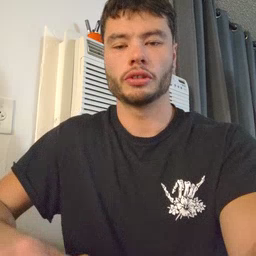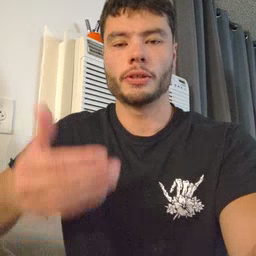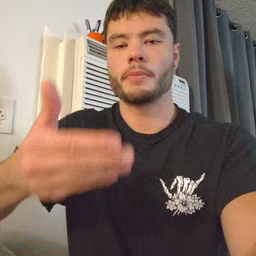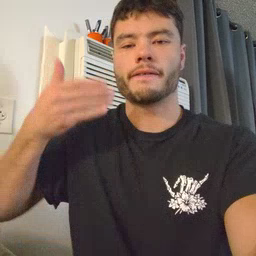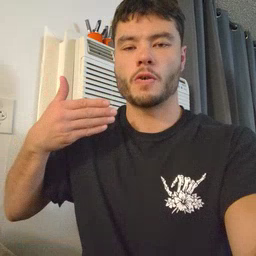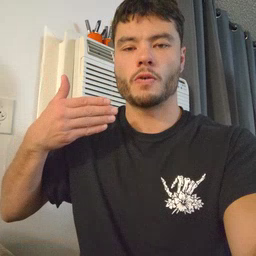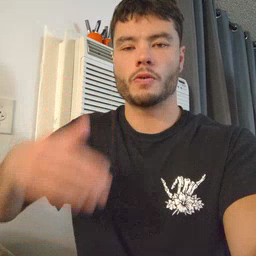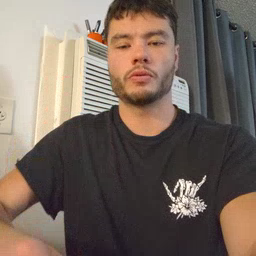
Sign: before